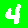
Digit: 4